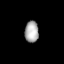
Tissue: lung
Cell type: Myeloid cells
Senescence score: 0.1344
Nuclear area (px): 291
Mean DAPI intensity: 169.313